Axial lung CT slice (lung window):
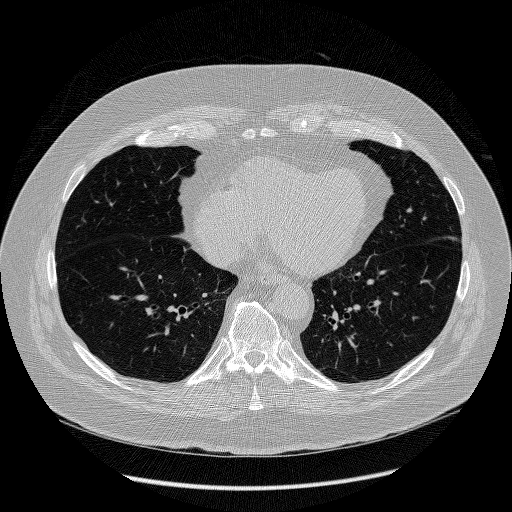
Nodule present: no